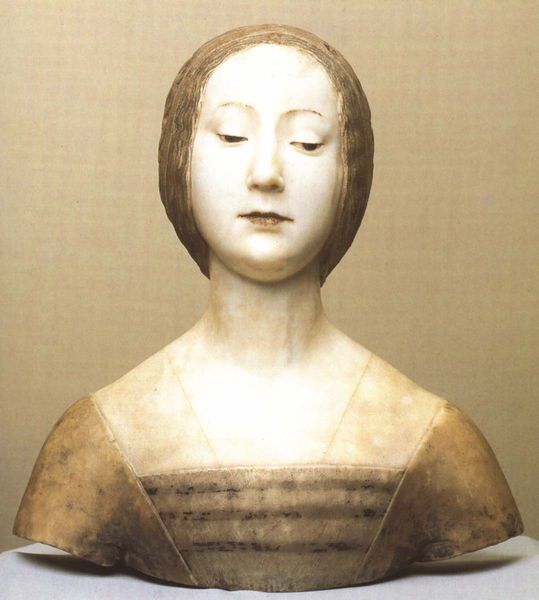
Titel: Frauenbüste (Isabella von Aragon?)
Künstler: Francesco Laurana
Institution: Wien, Kunsthistorisches Museum
Schlagwörter: kopf, schatten, weiß, ausschnitt, braun, brust, frau, frisur, haar, hell, holz, kleid, licht, marmor, mund, nase, blick, augen, gesicht, stein, hals, auge, figur, haare, lippen, schulter, schultern, statue, brüste, modell, kette, zopf, streng, brauen, büste, streifen, bronze, wange, model, lider, lieder, madonna, blich, sehne, lid, ausscnitt, -arme